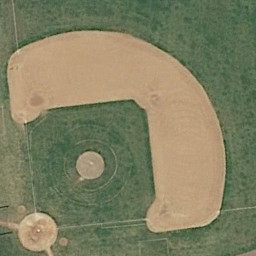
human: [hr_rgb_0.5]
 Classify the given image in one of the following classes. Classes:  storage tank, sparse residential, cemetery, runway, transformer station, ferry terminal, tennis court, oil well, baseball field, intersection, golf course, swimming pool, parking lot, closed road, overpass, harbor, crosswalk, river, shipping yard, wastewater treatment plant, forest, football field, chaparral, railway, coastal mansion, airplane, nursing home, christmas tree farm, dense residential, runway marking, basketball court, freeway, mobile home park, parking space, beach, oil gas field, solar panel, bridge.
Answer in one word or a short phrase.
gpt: baseball field